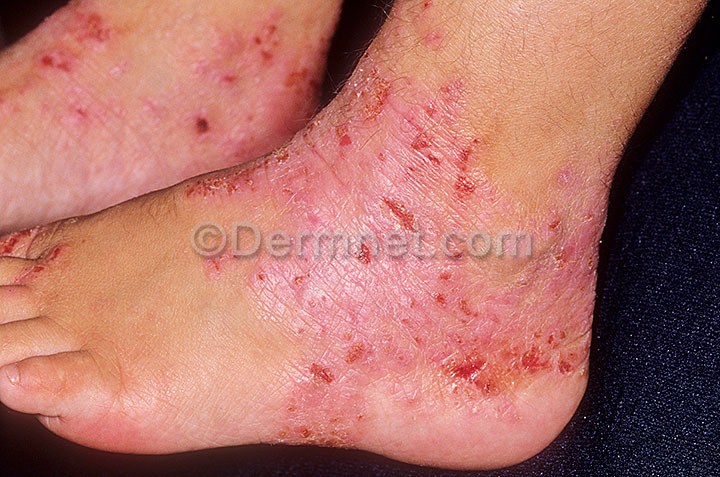
Disease: Eczema Photos